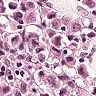
Metastatic tissue present: yes